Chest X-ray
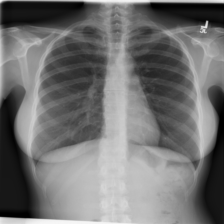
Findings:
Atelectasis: negative
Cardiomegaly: negative
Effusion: negative
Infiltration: negative
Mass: negative
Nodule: negative
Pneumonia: negative
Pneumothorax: negative
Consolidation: negative
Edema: negative
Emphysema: negative
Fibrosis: negative
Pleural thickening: negative
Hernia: negative